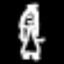
Label: angel